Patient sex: M
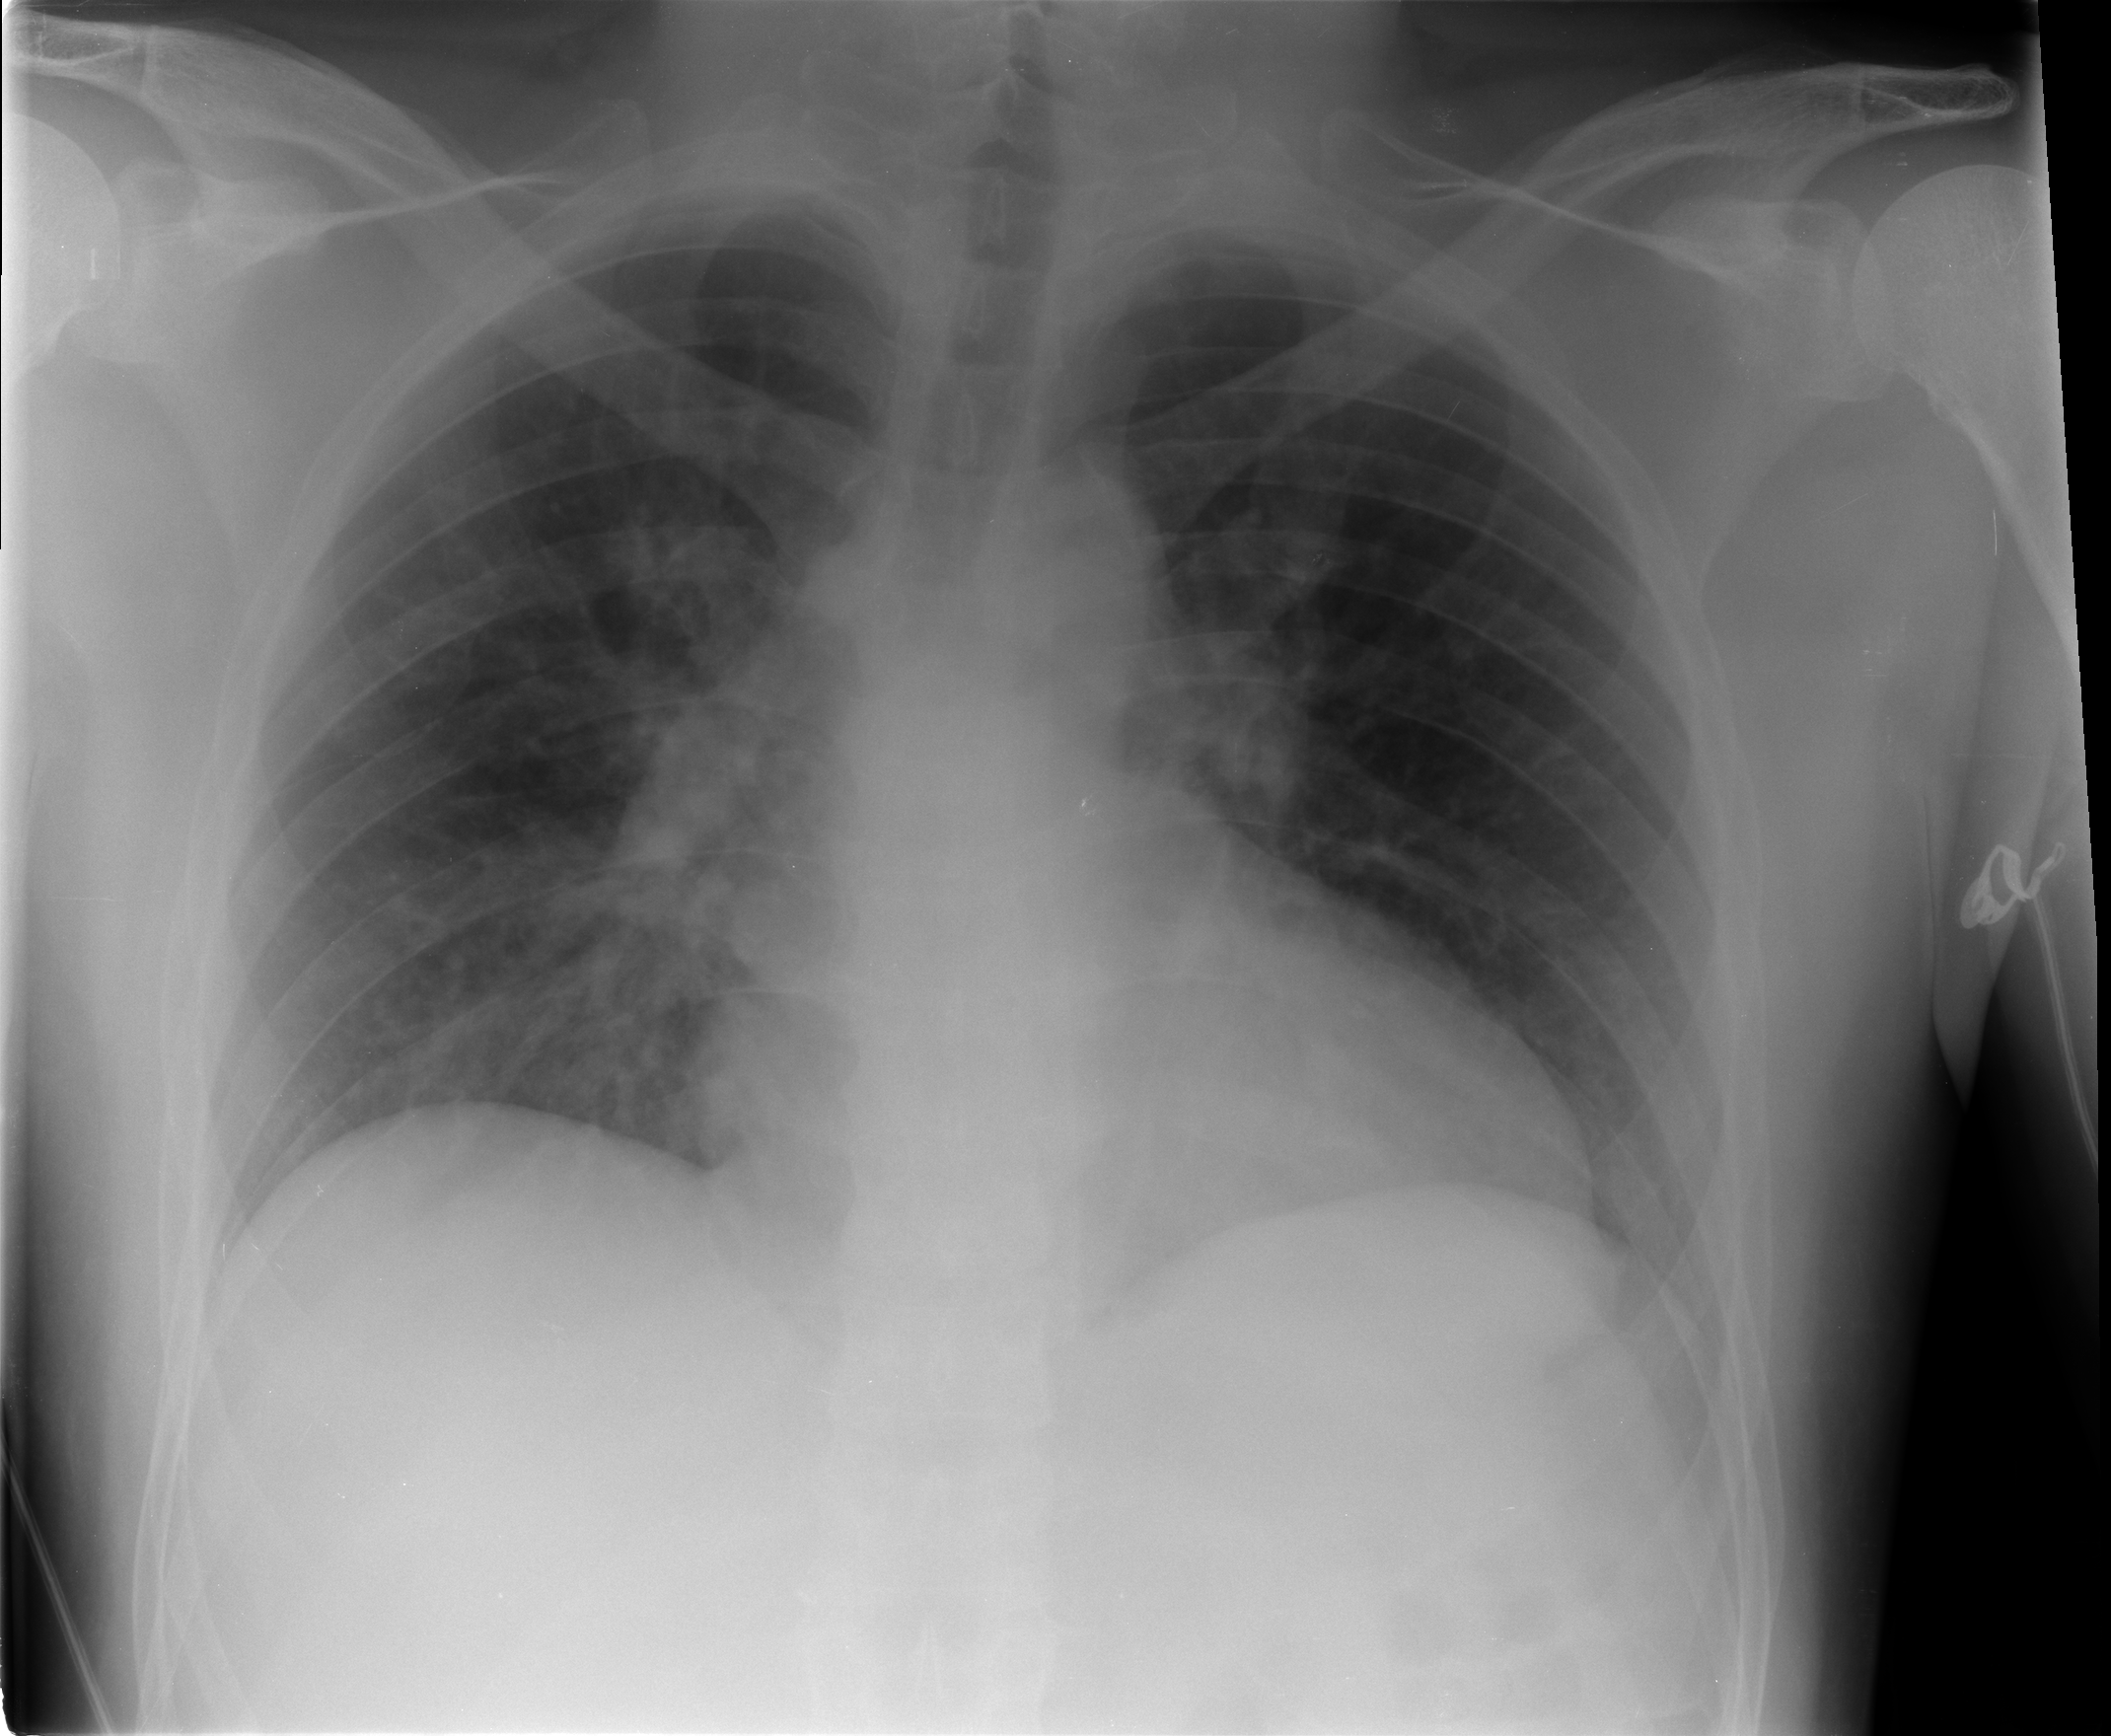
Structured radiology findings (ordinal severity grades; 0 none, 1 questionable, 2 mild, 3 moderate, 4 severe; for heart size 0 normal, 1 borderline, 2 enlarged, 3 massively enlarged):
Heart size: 1
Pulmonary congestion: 1
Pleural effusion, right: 0
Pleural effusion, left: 0
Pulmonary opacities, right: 1
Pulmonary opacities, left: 0
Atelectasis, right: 2
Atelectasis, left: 0